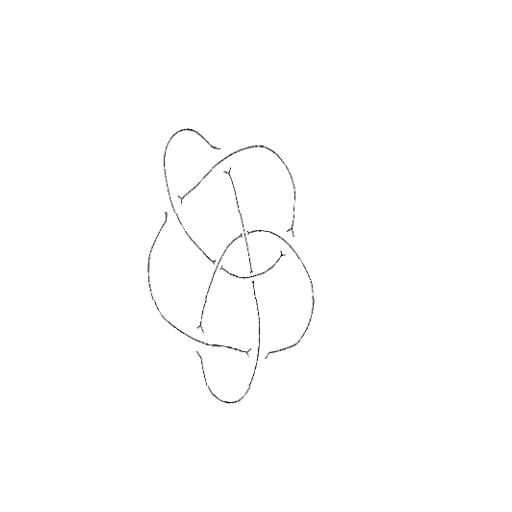
Crossing number: 8